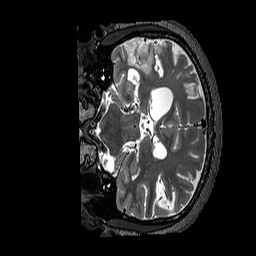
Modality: T2w
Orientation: coronal
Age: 54
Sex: female
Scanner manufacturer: siemens
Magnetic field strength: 3 T
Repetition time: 3.2 s
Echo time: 0.567 s